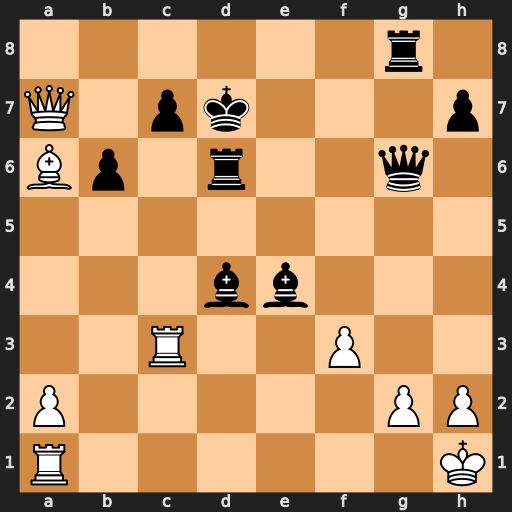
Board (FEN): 6r1/Q1pk3p/Bp1r2q1/8/3bb3/2R2P2/P5PP/R6K
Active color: w
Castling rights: -
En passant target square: -
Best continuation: Rxc7+ Ke6 Bc4+ Bd5 Bxd5+ Kxd5 Qb7+ Ke5 Re1+ Kf6 g4 Re8 Rce7